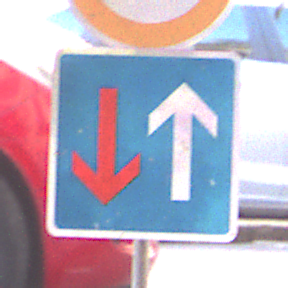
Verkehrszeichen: VorrangVorGegenverkehr
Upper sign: Geschwindigkeit40
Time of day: MorningAfternoon
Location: Outdoor (Urban)
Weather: Clear
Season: NotSpecified
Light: Natural